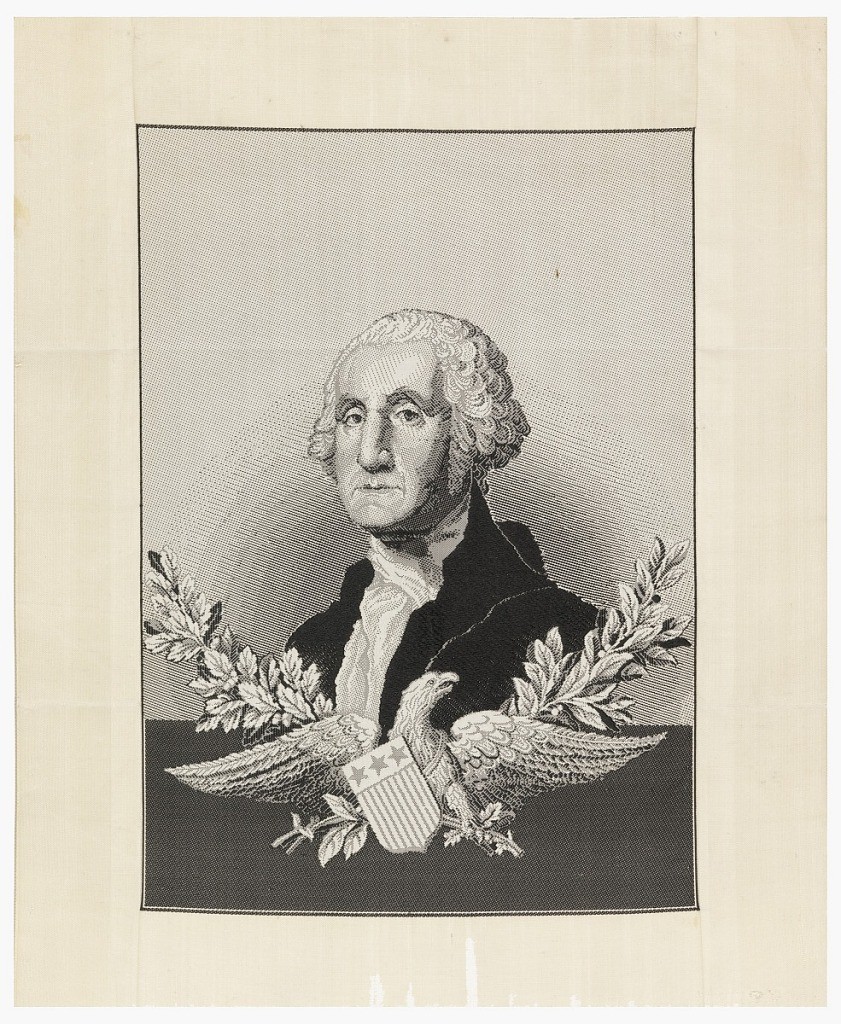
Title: Portrait
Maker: Gilbert Stuart, American, 1755–1828
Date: ca. 1876
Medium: silk Technique: jacquard woven
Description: Portrait of George Washington with an eagle bearing a shield flanked by laurel branches.